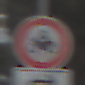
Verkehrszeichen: VerbotKraftraeder
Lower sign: RichtungsangabeDurchPfeile5
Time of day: MorningAfternoon
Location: Outdoor (Nature)
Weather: Overcast
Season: NotSpecified
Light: Natural